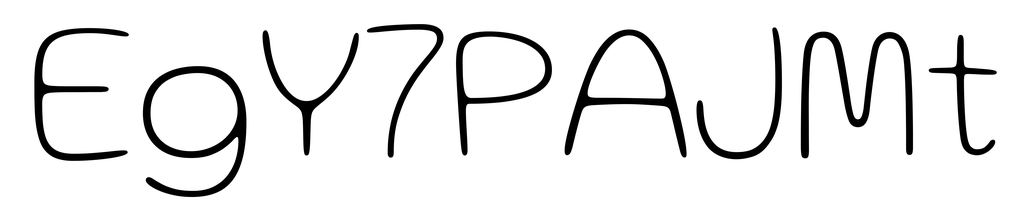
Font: Gluten_Thin